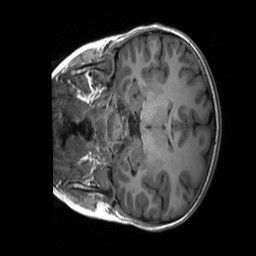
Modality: T1w
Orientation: coronal
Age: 11
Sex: female
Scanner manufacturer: siemens
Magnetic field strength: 3 T
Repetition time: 2.3 s
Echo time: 0.00232 s